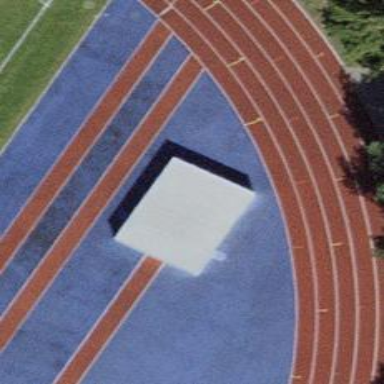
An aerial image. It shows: Athletics pitch used for leisure sports activities.